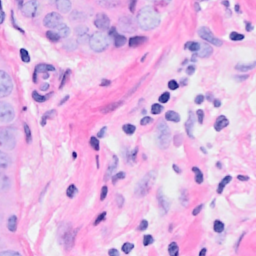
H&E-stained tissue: Breast